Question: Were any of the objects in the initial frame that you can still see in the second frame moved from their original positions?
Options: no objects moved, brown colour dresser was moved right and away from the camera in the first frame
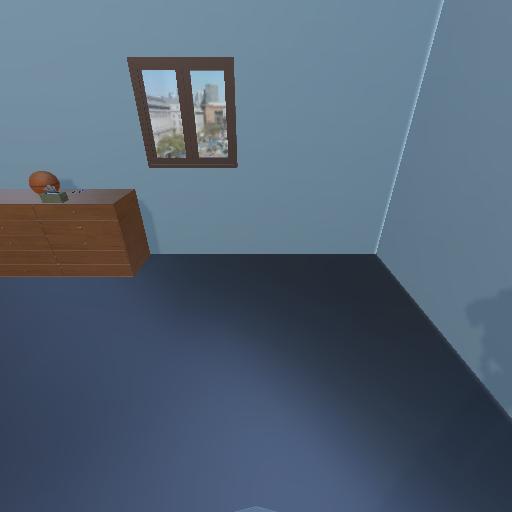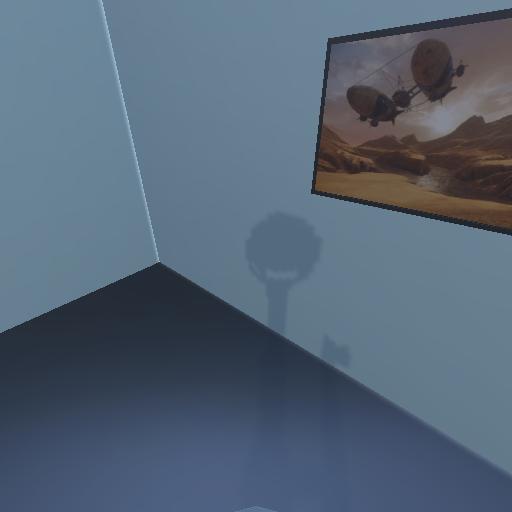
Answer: no objects moved